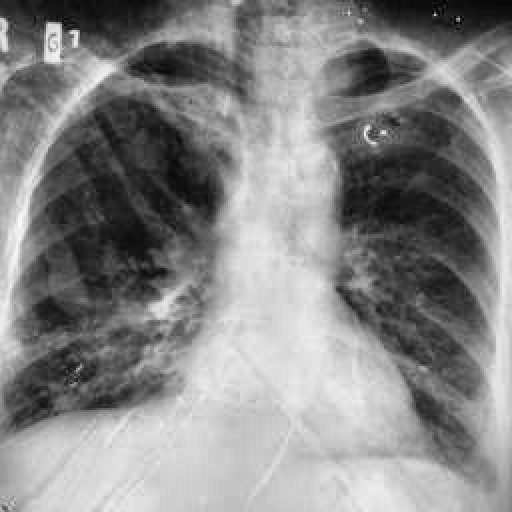
Finding: TUBERCULOSIS